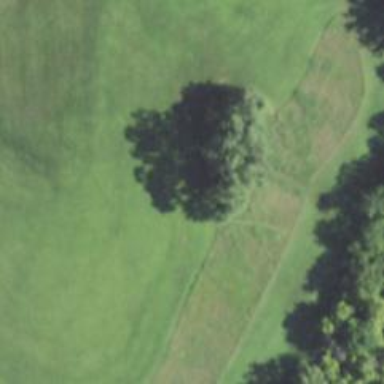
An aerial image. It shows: View of golf hole.